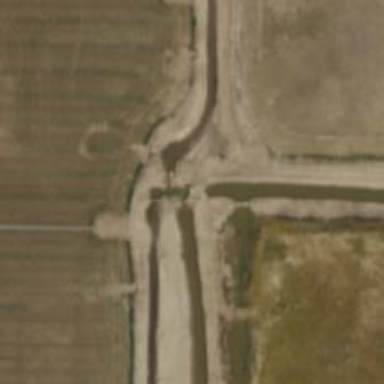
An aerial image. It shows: Sluice gate on the waterway.